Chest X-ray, PA view. Patient: 52 years old, sex F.
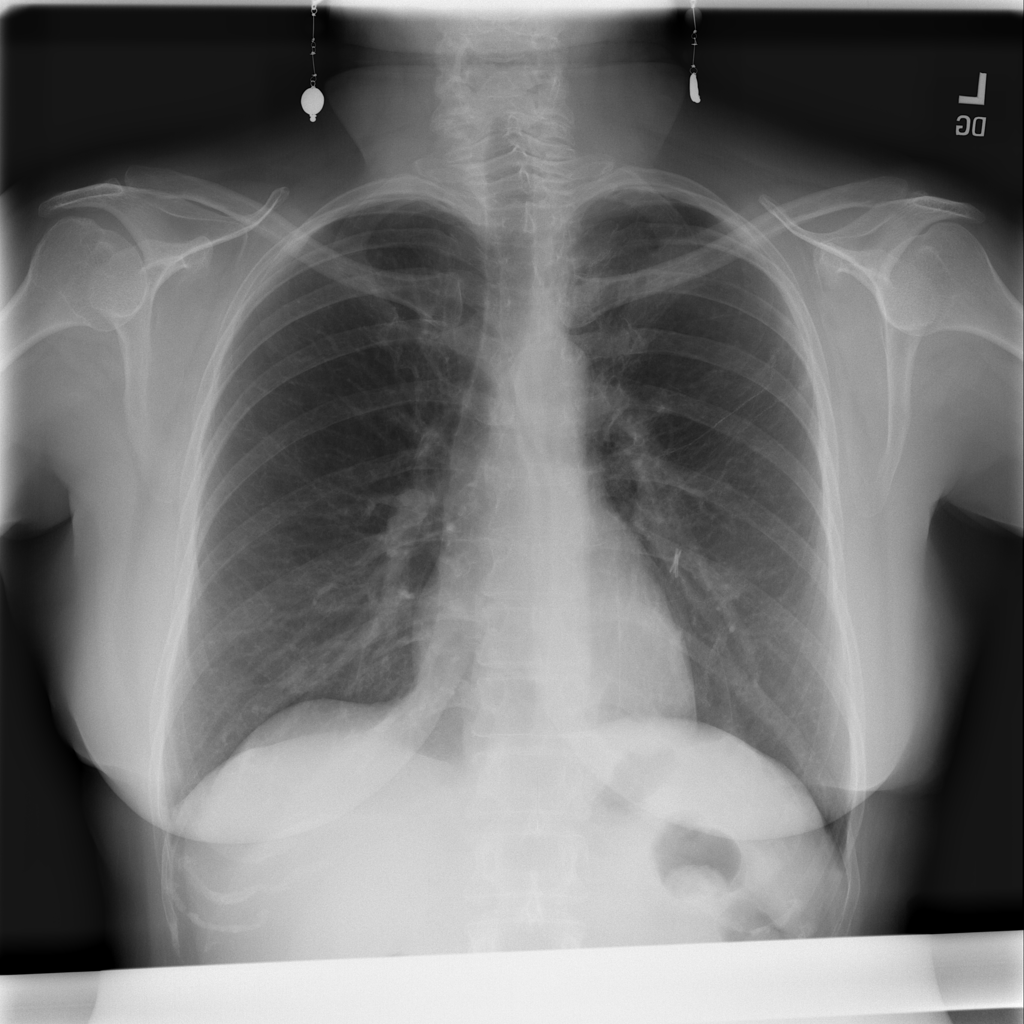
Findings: No Finding